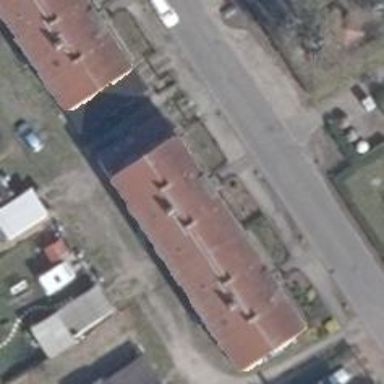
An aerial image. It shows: Gabled roof on residential building.